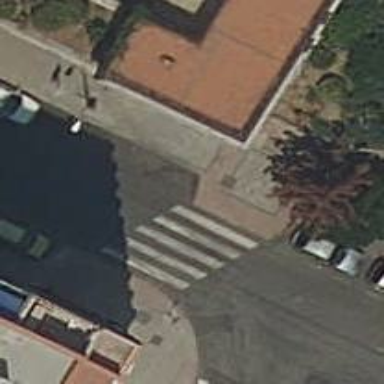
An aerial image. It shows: Uncontrolled zebra crossing on the road.